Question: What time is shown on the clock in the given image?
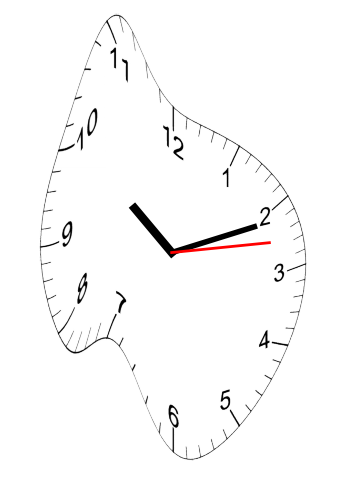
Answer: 10:11:13